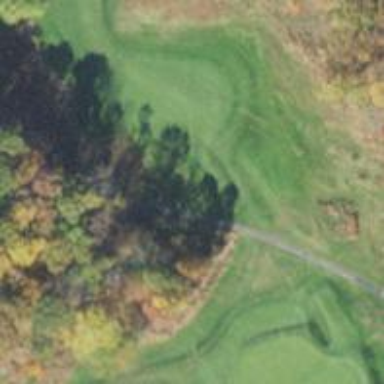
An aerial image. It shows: Golf tee.